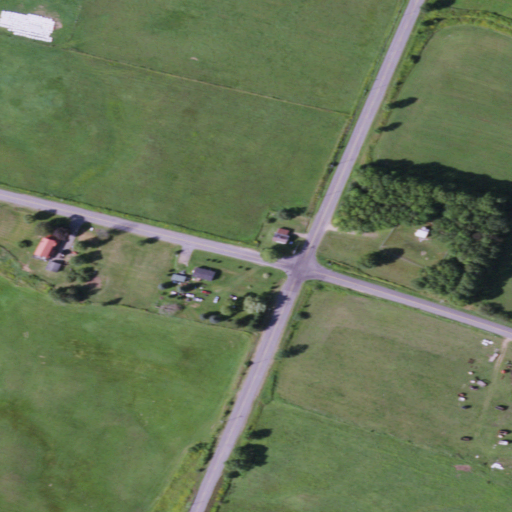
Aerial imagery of mountain in New York named Preston Hill containing pasture, open development, low intensity development, and deciduous forest